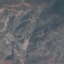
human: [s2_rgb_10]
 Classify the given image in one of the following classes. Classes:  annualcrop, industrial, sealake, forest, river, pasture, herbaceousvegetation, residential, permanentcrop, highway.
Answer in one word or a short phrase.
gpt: HerbaceousVegetation